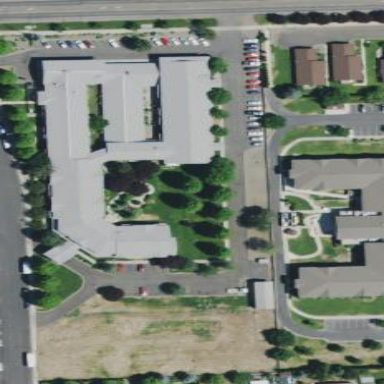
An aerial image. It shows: Nursing home building.